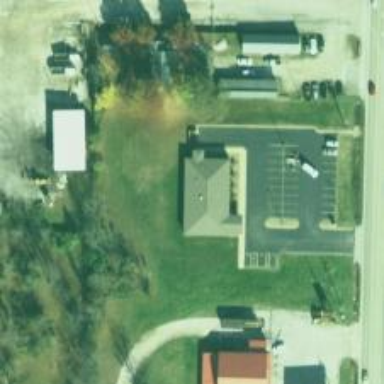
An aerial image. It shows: Healthcare clinic is depicted in the image.